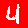
Digit: 4